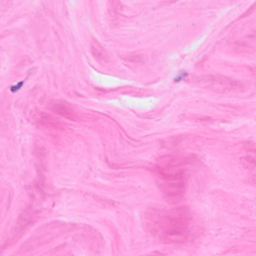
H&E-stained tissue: Breast